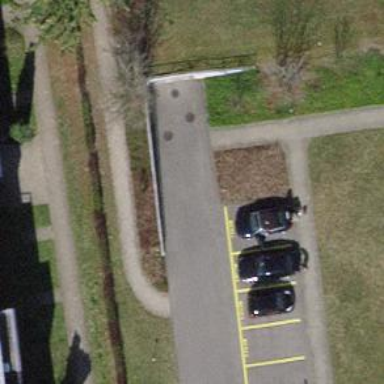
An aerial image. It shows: Parking entrance.